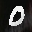
Label: 0